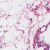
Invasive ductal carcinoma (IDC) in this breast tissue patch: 1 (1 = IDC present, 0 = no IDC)